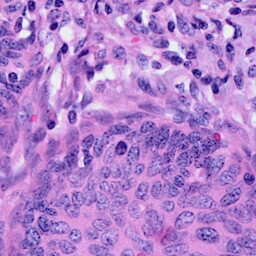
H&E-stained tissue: Cervix